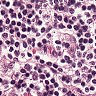
Metastatic tissue present: no